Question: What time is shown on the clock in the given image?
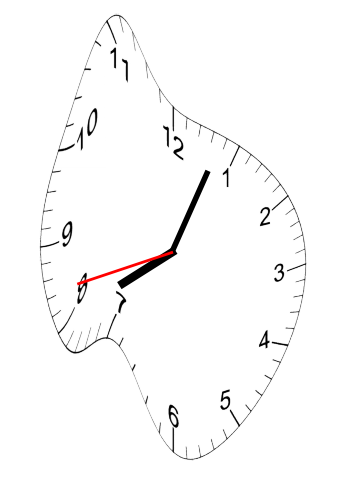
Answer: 08:03:42